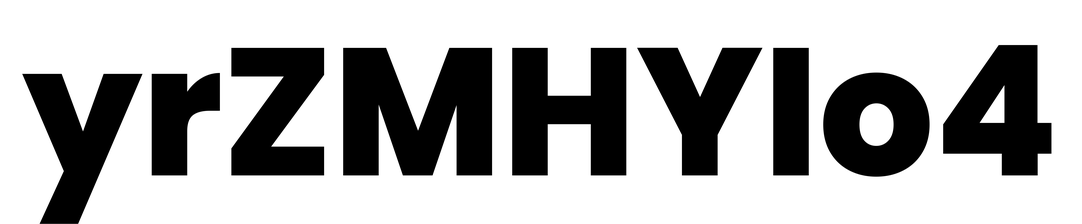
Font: Poppins-ExtraBold